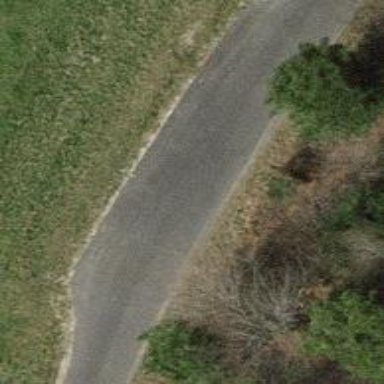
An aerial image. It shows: Passing place on the road.